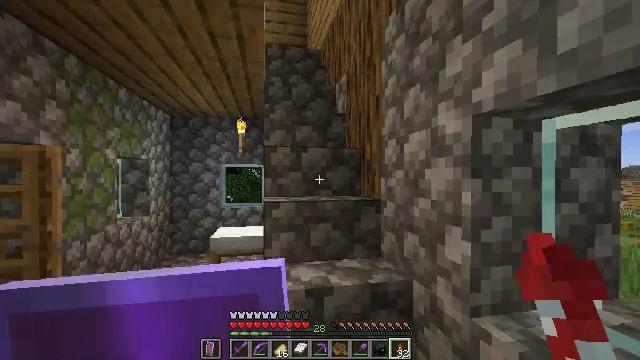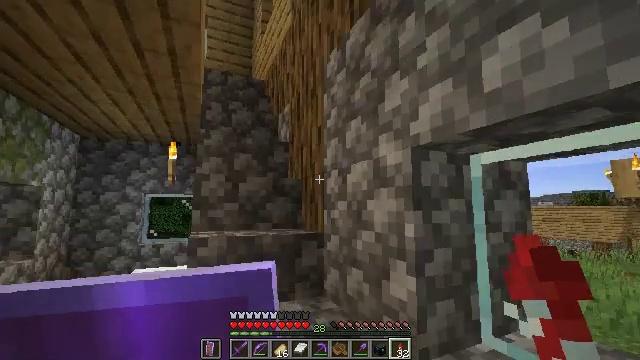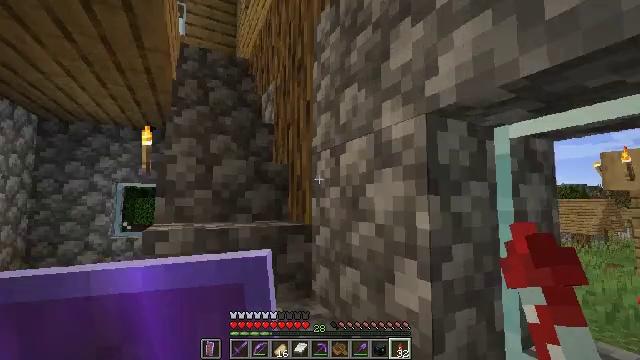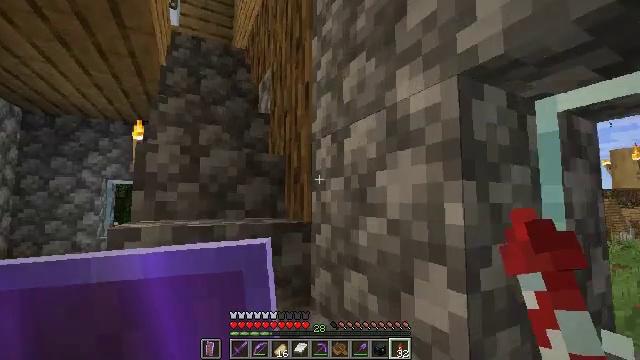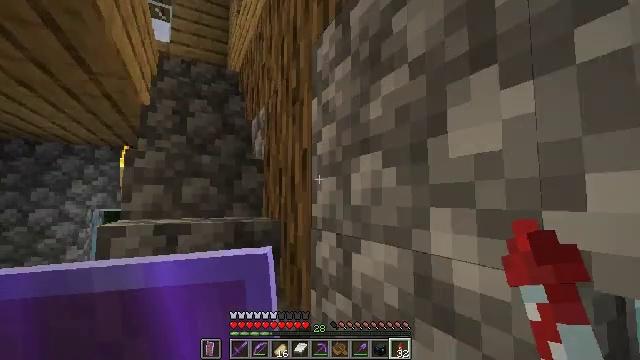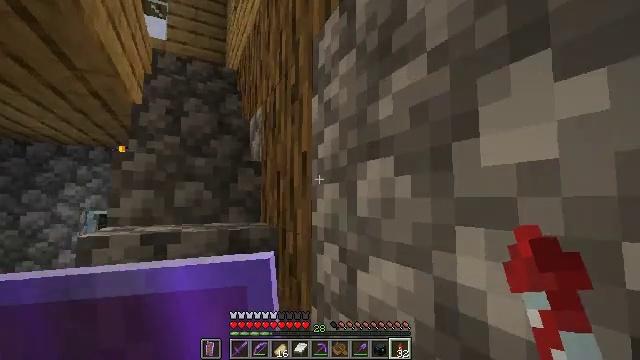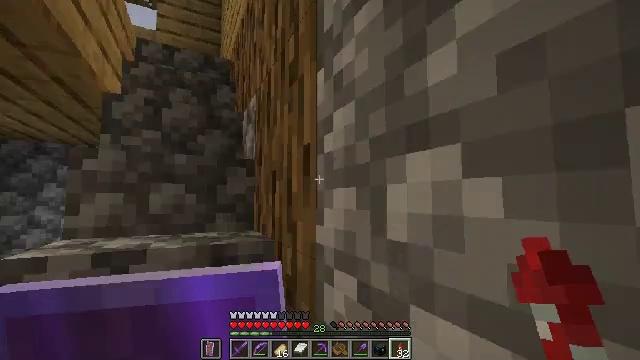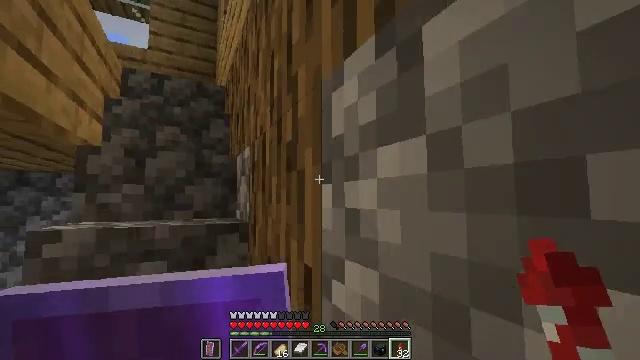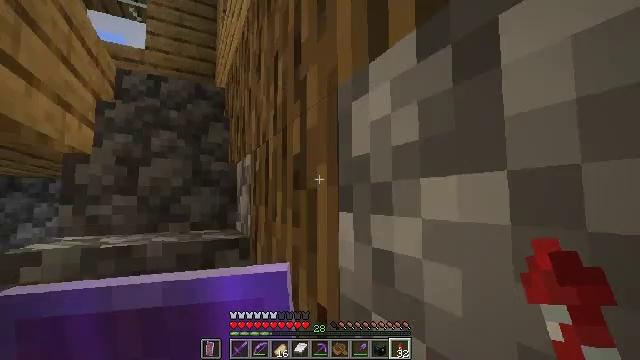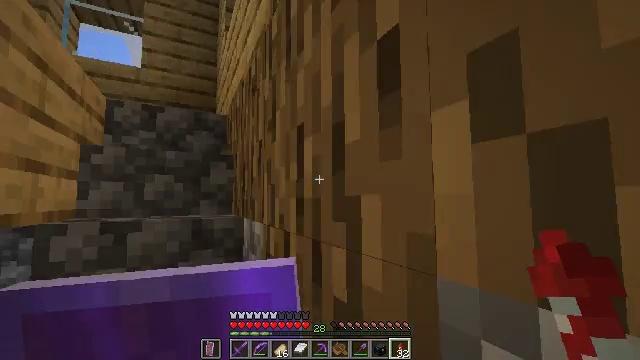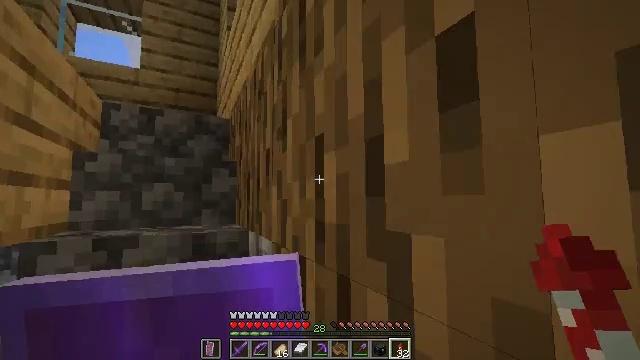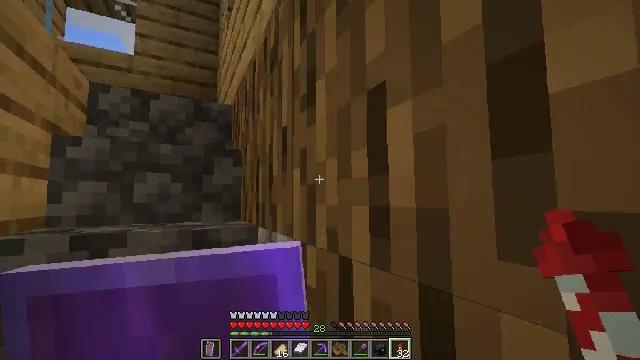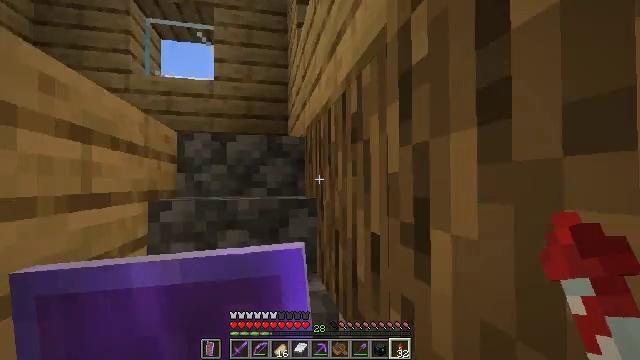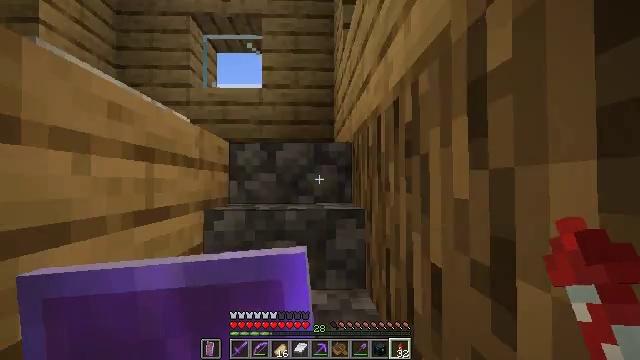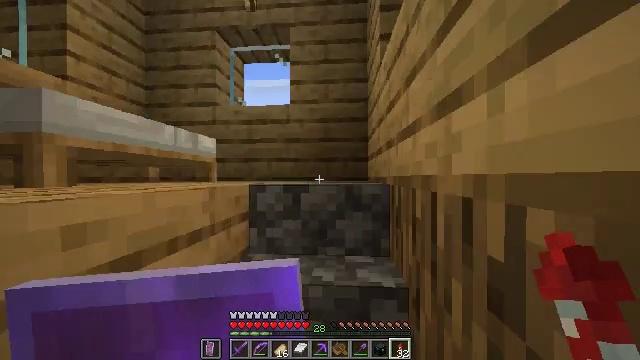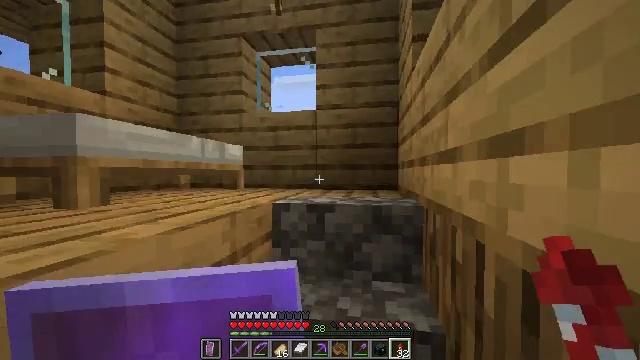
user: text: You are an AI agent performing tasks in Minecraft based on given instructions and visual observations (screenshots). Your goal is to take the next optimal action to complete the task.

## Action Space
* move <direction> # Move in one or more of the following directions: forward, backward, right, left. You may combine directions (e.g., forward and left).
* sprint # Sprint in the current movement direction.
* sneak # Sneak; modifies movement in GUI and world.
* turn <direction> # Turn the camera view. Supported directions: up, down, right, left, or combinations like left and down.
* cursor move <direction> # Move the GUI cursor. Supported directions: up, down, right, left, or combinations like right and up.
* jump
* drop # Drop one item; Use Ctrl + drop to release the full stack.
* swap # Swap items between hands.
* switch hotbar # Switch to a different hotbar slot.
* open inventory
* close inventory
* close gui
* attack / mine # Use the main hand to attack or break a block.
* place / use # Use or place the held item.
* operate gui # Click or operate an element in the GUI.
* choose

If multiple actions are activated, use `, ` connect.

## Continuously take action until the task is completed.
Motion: motion action
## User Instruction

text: Break the grass path to collect materials.
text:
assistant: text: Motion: move forward, turn right and up
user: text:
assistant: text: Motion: move forward, turn right and down
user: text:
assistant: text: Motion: move forward
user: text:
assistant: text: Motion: move forward
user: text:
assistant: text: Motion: move forward
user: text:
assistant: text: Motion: move forward
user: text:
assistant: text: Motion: move forward
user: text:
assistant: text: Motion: move forward
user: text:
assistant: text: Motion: move forward
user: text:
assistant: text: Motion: move forward
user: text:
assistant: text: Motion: move forward
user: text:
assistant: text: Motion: move forward, turn left and down
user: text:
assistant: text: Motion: move forward, turn left
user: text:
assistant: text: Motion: move forward, turn left and down
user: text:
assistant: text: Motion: move forward, turn left and down
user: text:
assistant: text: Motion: move forward and move right, turn left
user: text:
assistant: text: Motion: move forward and move right, turn left and down
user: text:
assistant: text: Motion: move forward and move right, turn left and down
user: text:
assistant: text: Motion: move forward and move right, turn left and down
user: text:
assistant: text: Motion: move forward and move right, turn left and down
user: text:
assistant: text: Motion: move forward and move right, turn left and down
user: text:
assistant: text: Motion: move forward and move right, turn left and down
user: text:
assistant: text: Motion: move right, turn left and down
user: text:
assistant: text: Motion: move right, turn left and up
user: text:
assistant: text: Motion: move right, turn left and up
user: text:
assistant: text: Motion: move right, turn left
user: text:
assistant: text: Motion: move right
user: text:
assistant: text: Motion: no_op
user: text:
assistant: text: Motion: no_op
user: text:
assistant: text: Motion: no_op